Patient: sex F, age 55
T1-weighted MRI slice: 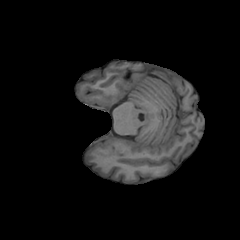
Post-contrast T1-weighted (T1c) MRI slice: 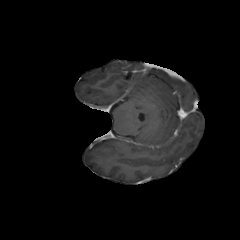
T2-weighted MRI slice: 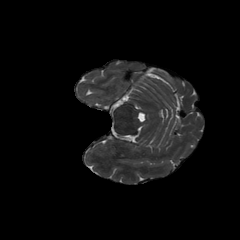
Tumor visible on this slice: no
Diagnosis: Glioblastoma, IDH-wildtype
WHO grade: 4